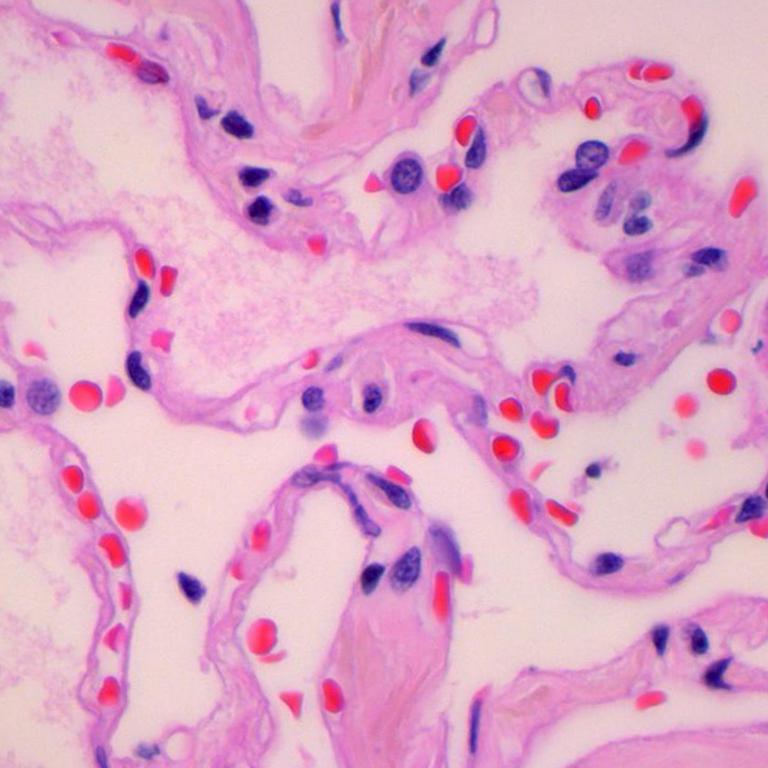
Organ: lung
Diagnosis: benign